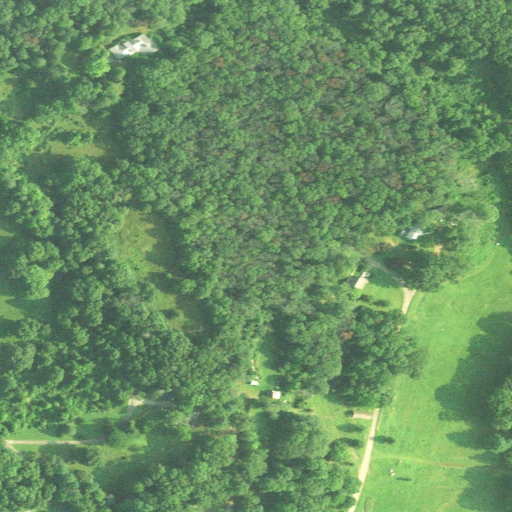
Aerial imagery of mountain in Connecticut named Walkley Hill containing deciduous forest, mixed forest, open development, pasture, low intensity development, and grassland